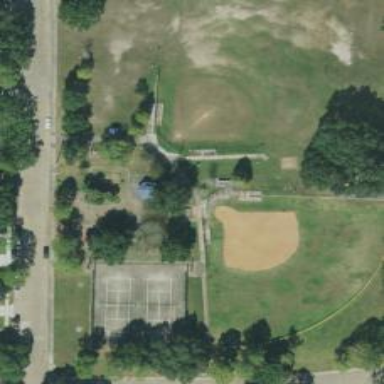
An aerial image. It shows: Baseball pitch for leisure and sports activities.